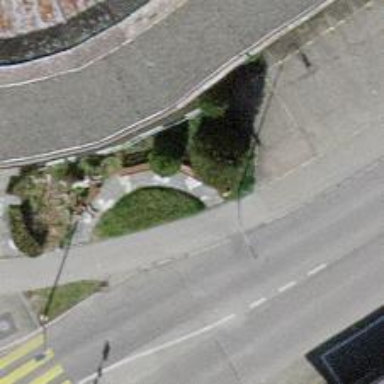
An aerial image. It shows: Brown bench in the vicinity.